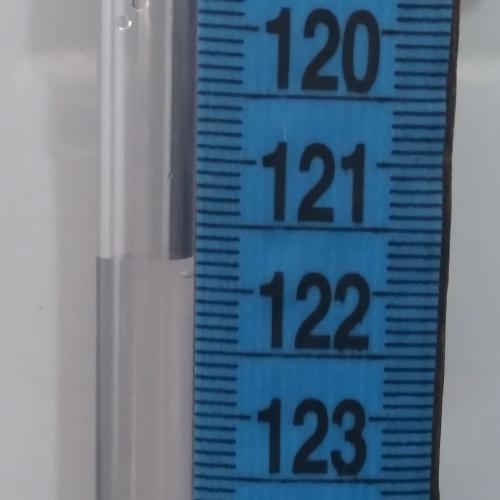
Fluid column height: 121.8 cm